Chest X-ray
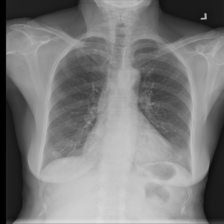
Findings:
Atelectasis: negative
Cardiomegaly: positive
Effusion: positive
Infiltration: negative
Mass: negative
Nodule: negative
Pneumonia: negative
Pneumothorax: negative
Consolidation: negative
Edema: negative
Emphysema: negative
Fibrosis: negative
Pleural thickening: negative
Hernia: negative